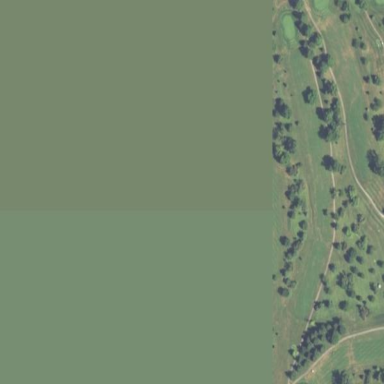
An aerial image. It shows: Golf course surrounded by greenery.